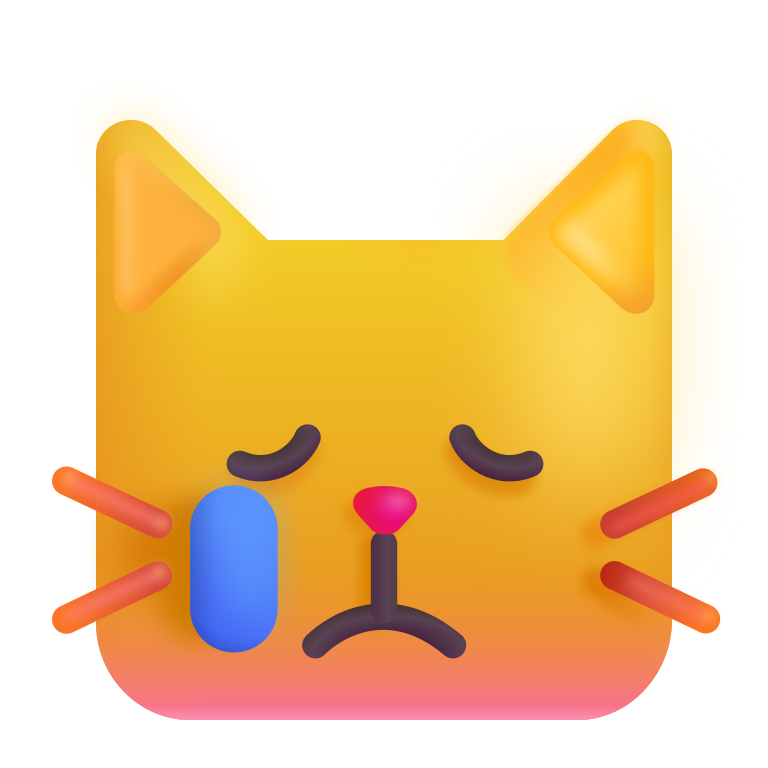
crying cat color